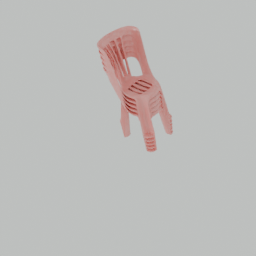
Label: furniture